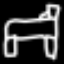
Label: bed